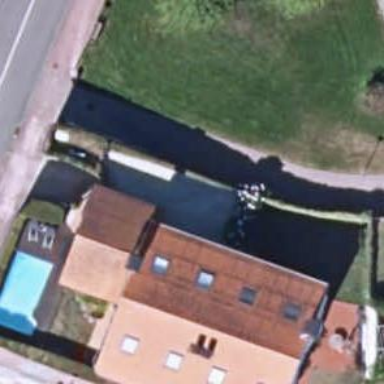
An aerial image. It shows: Terrace building.